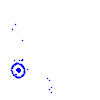
Particle: kaon